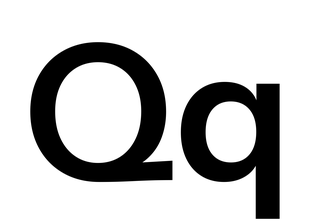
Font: InstrumentSans_SemiBold